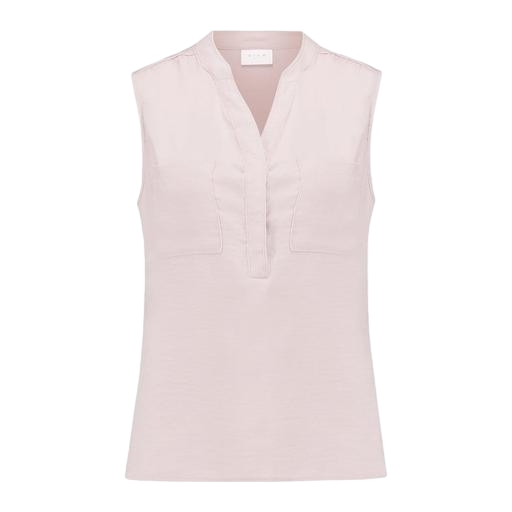
sleeveless slim signature shirt, sleeveless light colored shirt, sleeveless shirt, white background